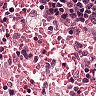
Metastatic tissue present: no